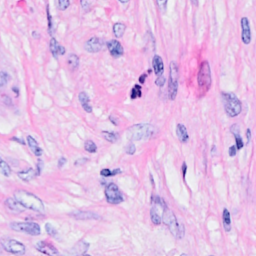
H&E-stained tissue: Breast